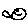
Label: fish